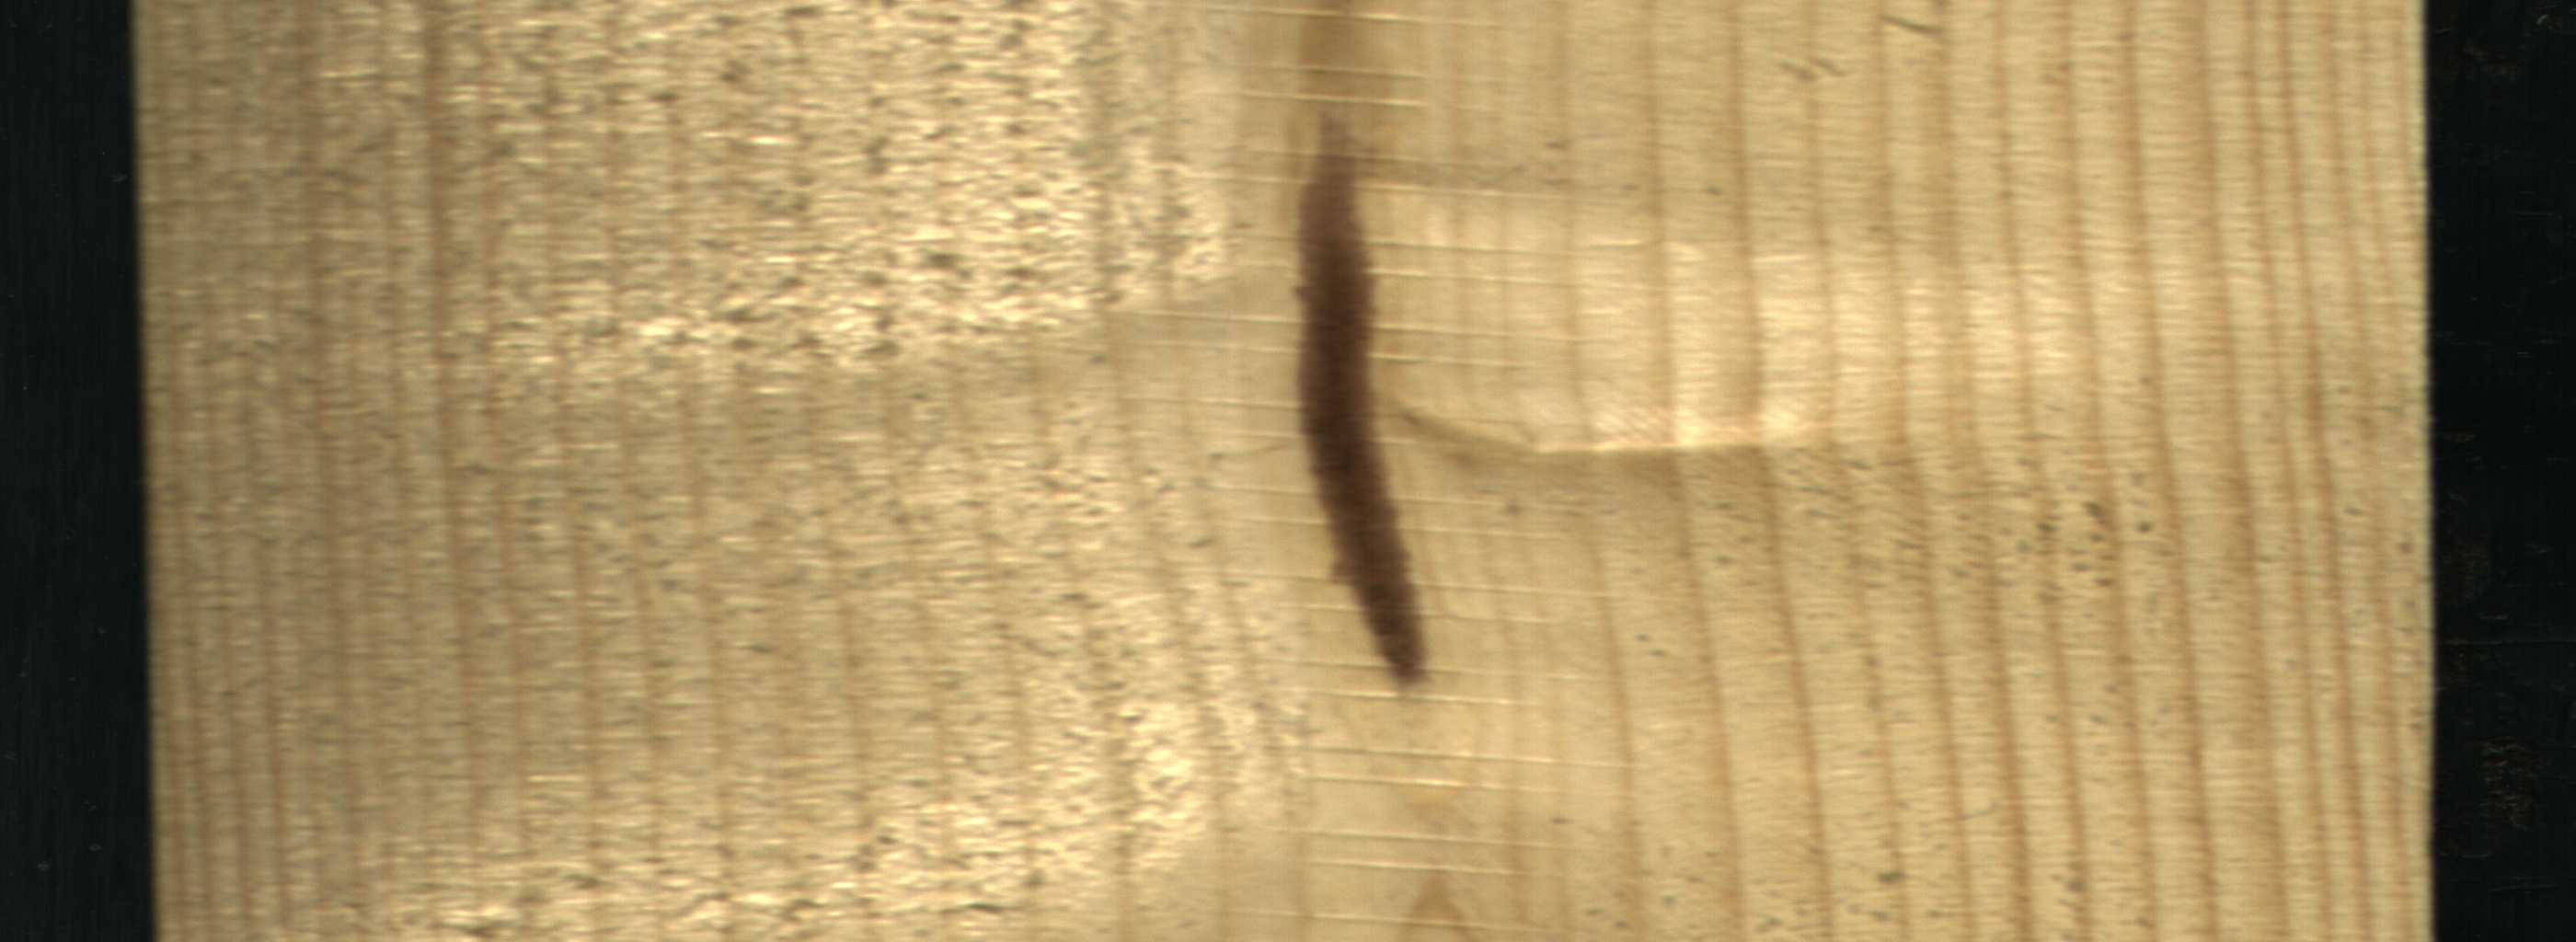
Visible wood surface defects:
Marrow